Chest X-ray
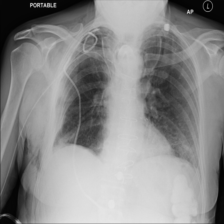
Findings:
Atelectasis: negative
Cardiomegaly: negative
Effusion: negative
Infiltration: negative
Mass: negative
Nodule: negative
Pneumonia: negative
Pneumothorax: positive
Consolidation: positive
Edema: negative
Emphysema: positive
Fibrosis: negative
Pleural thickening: negative
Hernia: negative